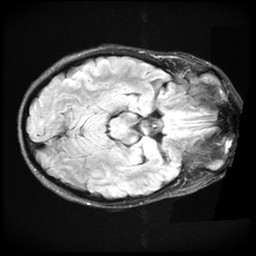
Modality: FLAIR
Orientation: axial
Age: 42
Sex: female
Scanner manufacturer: ge
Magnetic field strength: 3 T
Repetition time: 11 s
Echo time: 0.1497 s